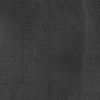
Atmospheric dust classification: dusty